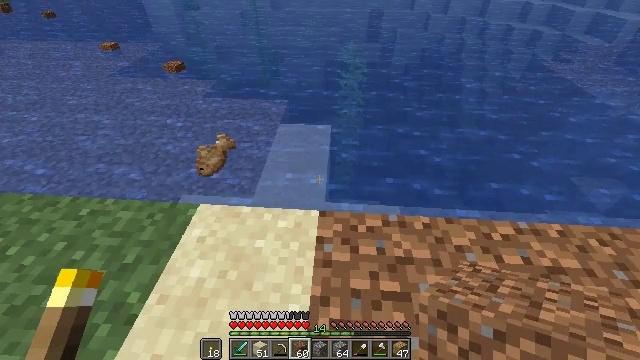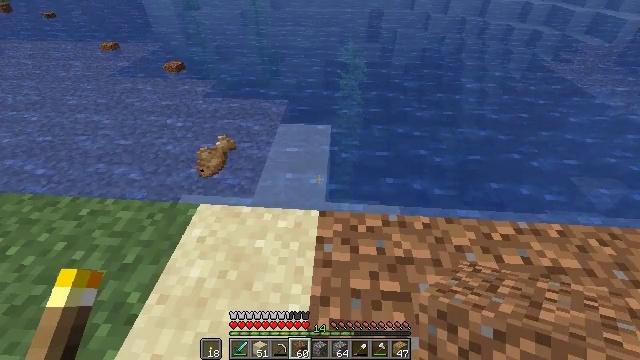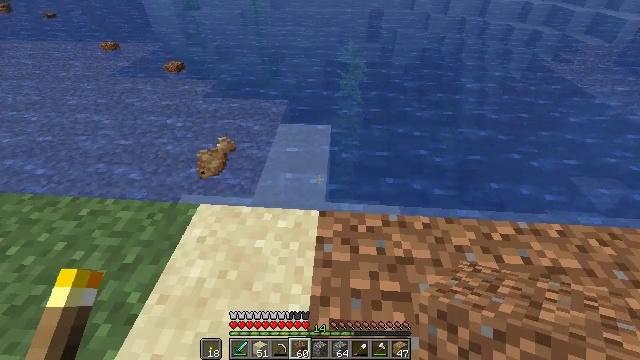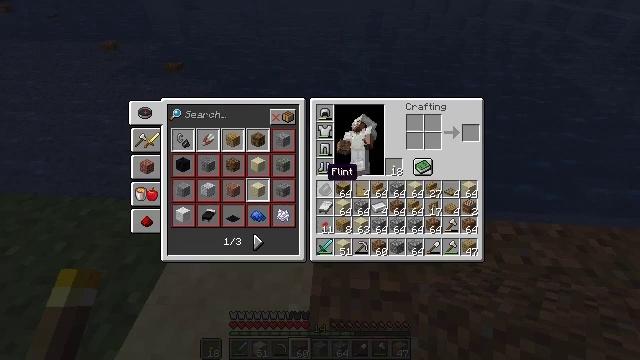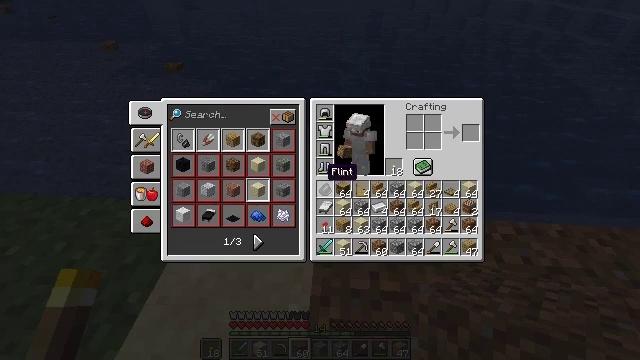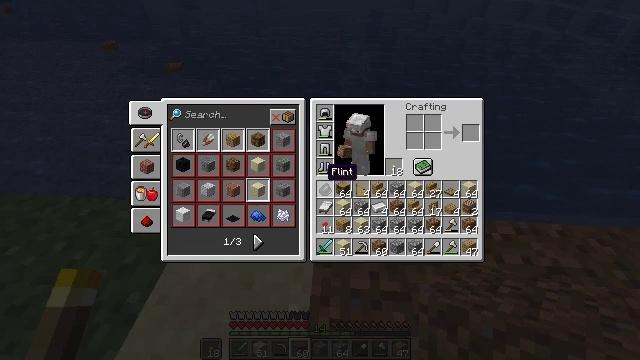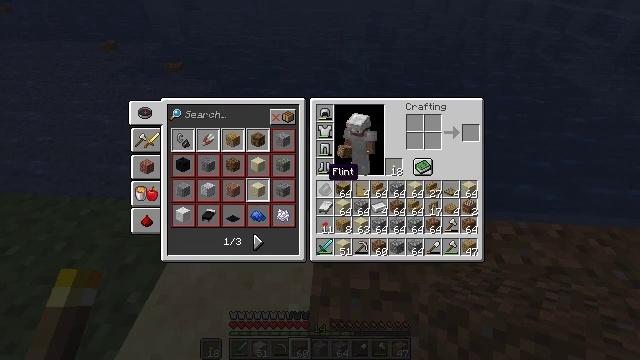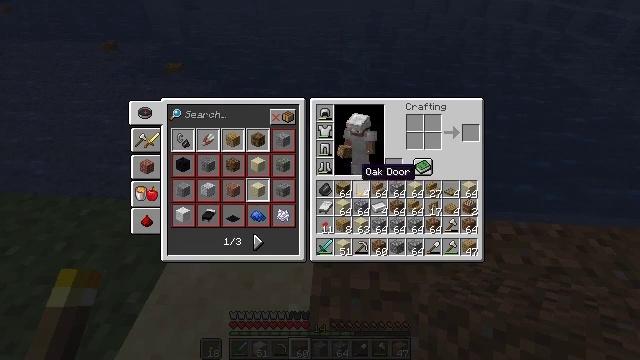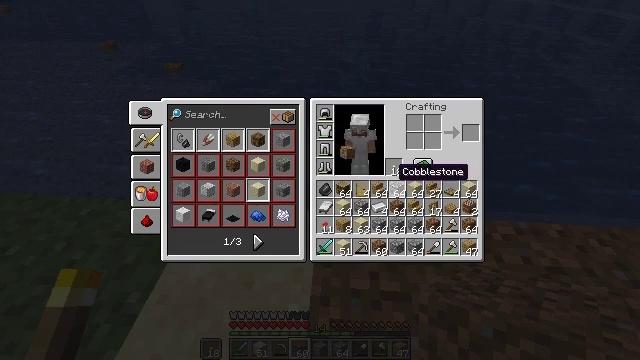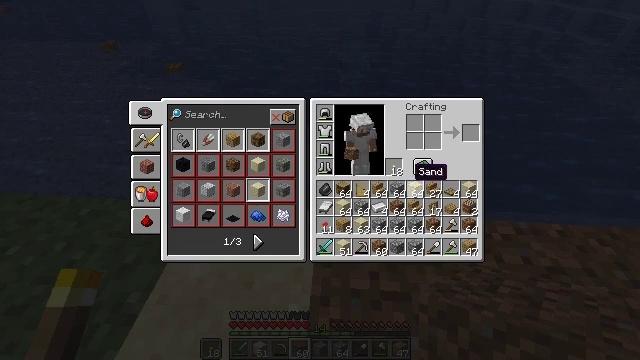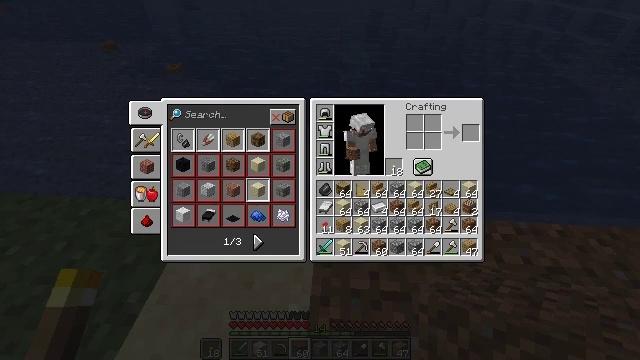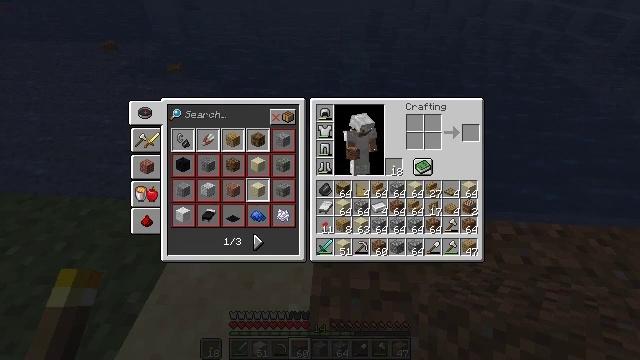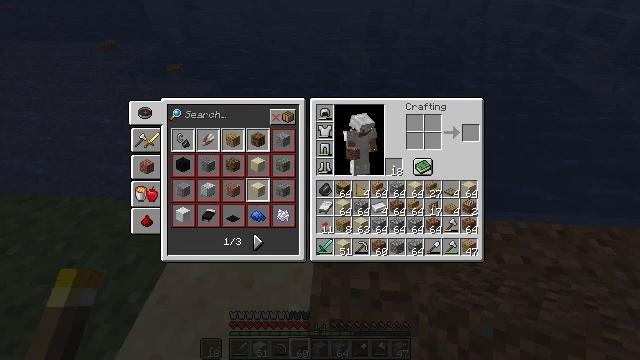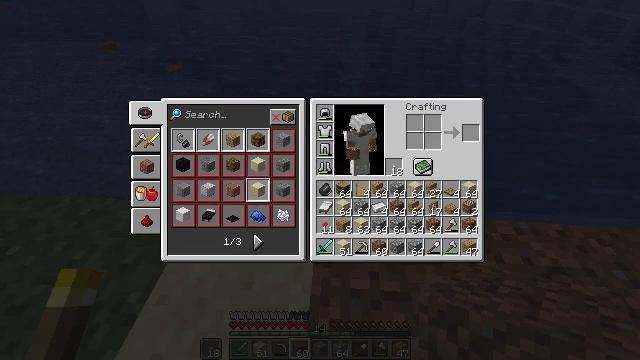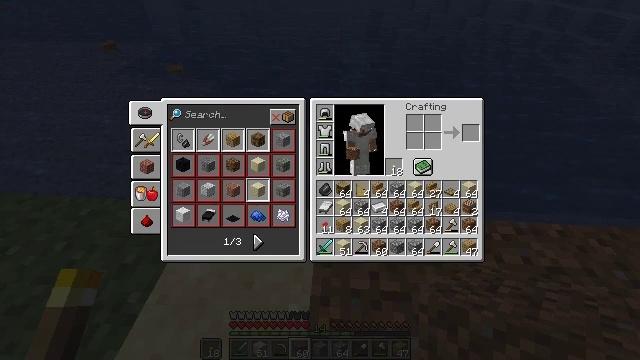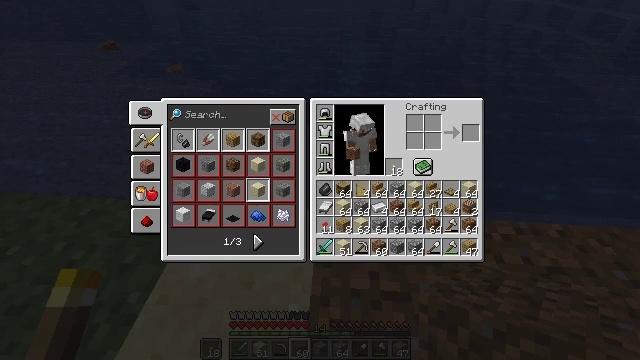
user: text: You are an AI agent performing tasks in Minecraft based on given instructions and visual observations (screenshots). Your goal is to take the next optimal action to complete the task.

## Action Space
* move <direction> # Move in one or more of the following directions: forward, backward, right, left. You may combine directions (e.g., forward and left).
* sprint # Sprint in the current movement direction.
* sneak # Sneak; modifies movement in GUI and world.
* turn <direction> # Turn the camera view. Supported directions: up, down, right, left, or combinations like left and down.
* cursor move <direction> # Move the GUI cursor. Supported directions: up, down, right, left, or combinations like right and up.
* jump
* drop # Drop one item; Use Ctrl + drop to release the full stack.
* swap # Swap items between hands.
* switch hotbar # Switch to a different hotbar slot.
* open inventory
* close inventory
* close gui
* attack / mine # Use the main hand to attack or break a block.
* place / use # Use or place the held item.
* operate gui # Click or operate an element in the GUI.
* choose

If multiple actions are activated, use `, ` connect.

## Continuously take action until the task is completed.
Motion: motion action
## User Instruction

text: Remove a poppy from the inventory.
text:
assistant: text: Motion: no_op
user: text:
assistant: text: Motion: no_op
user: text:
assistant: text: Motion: open inventory
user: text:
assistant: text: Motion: open inventory
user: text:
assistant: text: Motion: open inventory
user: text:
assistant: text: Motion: no_op
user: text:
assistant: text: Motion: cursor move right
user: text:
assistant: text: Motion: cursor move right
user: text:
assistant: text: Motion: cursor move right
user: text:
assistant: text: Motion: no_op
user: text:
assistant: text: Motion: no_op
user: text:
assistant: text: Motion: no_op
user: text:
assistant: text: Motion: no_op
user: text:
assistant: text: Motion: no_op
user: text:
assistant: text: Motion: cursor move left
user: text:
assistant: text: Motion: cursor move left
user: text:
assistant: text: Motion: cursor move left
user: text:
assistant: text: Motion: no_op
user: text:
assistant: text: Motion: no_op
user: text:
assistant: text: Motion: no_op
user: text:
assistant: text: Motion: no_op
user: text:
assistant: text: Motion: cursor move left
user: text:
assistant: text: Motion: cursor move left
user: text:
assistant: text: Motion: cursor move left
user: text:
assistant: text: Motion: no_op
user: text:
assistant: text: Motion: no_op
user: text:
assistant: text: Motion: cursor move down
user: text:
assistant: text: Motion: cursor move down
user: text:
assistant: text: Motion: no_op
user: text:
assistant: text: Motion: no_op